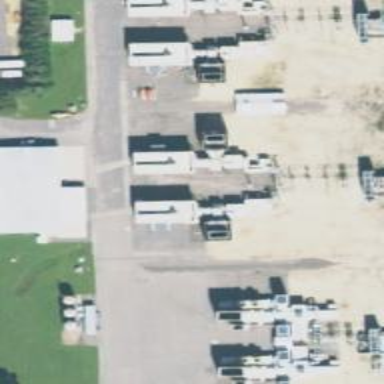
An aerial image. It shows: Generator powered by gas turbine. The generator's source of power is combination of oil and gas.